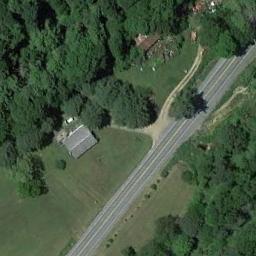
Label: freeway